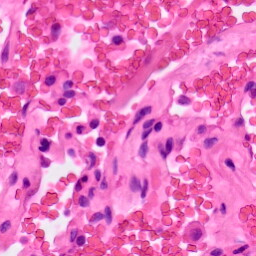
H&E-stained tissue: Lung